Interaction volume radius: 5 \u00c5
Interaction volume height: 15 \u00c5
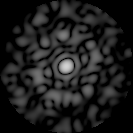
Disorder parameter: 0.8412